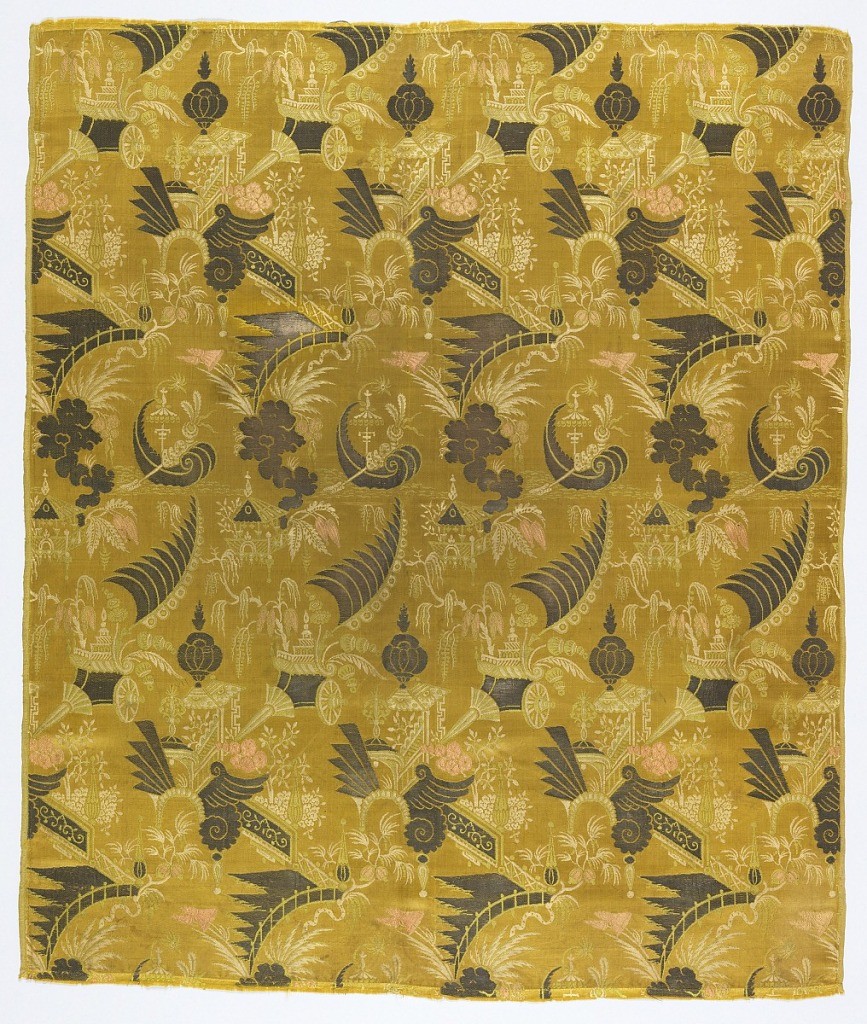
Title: Textile
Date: late 17th or early 18th century
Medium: silk, metallic thread Technique: 8-harness satin patterned by floats of foundation weft and discontinuous supplementary weft bound on the front in 1/3 twill
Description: Straight repeat which includes garden pavilions,  a chariot, a man wearing a plumed turban rowing a gondola. The motifs are tied together by plant forms and a large fern-like leaf or plume.